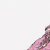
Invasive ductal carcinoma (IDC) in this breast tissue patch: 0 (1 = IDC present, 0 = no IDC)